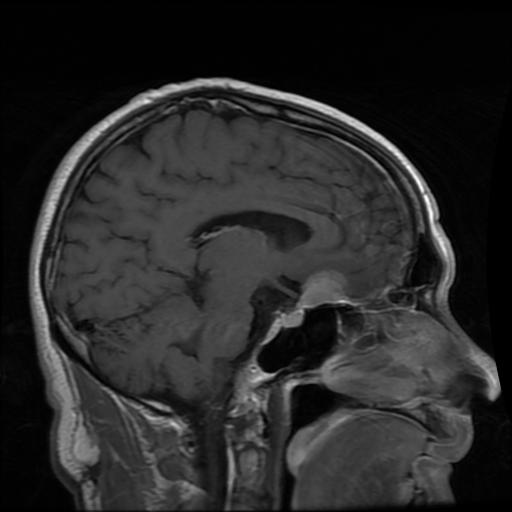
Label: meningioma